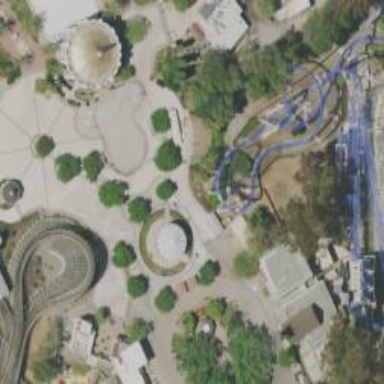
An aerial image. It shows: Thrilling roller coaster attraction.